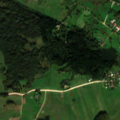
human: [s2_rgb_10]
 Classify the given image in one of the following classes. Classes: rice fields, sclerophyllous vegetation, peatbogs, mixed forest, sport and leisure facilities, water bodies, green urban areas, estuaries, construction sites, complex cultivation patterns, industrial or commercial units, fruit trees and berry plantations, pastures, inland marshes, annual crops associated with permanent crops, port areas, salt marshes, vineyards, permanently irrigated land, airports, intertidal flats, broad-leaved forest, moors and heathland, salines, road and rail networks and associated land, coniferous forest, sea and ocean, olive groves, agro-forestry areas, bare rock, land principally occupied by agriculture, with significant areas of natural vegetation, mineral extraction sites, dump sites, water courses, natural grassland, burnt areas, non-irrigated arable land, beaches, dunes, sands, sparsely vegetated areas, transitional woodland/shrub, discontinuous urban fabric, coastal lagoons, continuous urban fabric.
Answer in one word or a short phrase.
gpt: discontinuous urban fabric, pastures, complex cultivation patterns, land principally occupied by agriculture, with significant areas of natural vegetation, broad-leaved forest, coniferous forest